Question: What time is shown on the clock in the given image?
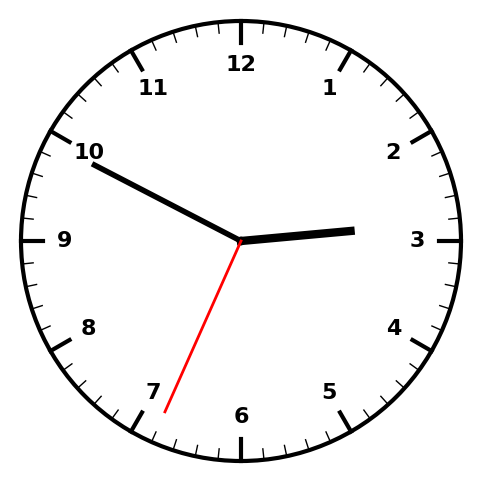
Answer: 02:49:34